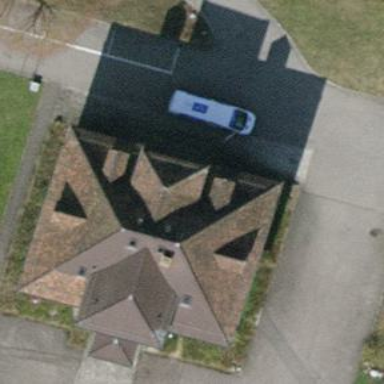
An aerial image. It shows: Stately detached castle with tile roof. It has historic significance.